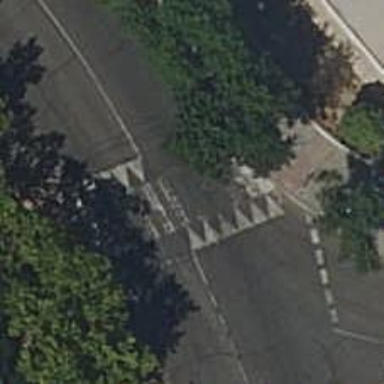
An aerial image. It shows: Crossing on the road with traffic calming table.